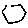
Label: hexagon